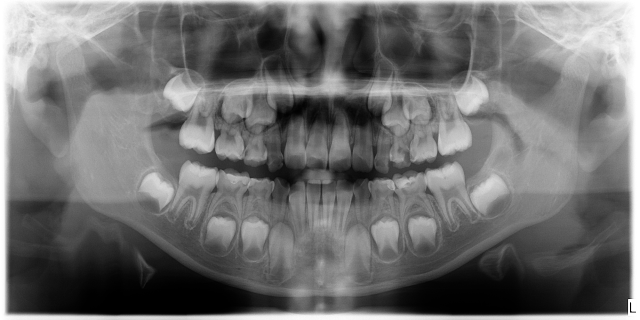
child